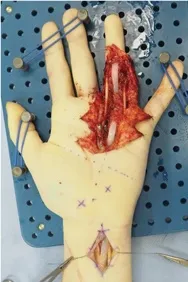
D
) Intraoperative view of the second surgery: a silicone rod insertion, bilateral nerve reconstructions, and the distal interphalangeal joint arthrodesis.
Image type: medical_photograph (other_medical_photograph)